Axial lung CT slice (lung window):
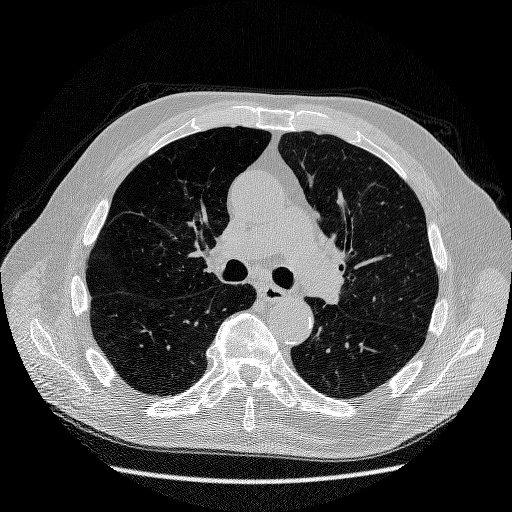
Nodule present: no